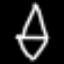
Label: diamond